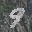
Label: 9